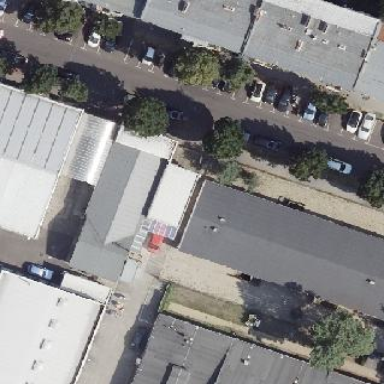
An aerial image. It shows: Shed building.